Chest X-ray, PA view. Patient: 61 years old, sex M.
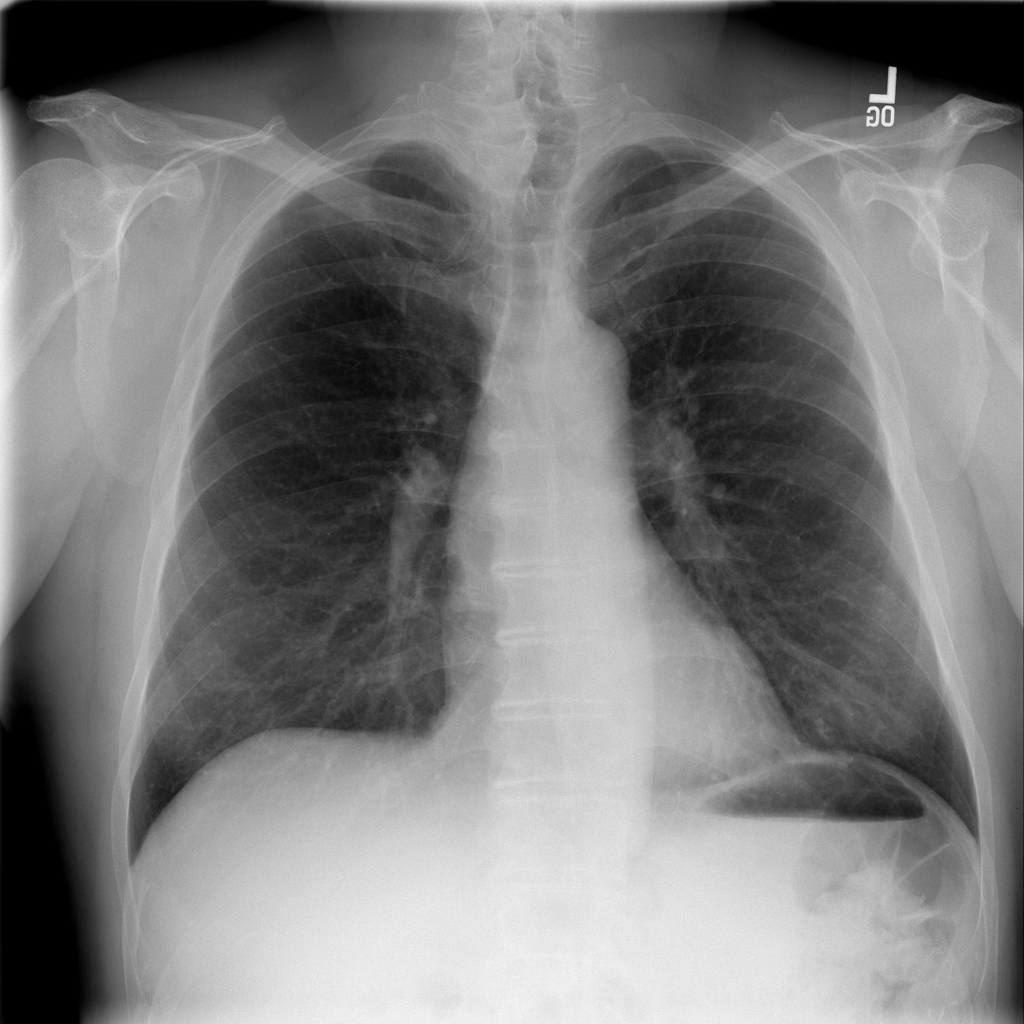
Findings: No Finding